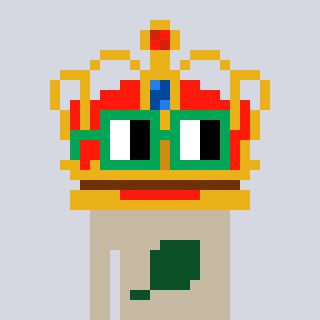
a pixel art character with square green glasses, a crown-shaped head and a bege-colored body on a cool background